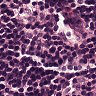
Metastatic tissue present: no